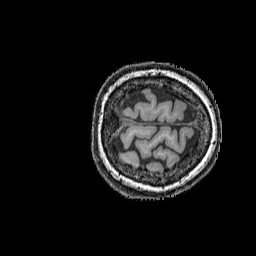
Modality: T1w
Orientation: axial
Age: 63
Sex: female
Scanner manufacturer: siemens
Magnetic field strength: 3 T
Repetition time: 2.25 s
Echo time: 0.00411 s